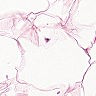
Metastatic tissue present: no